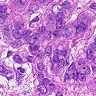
Metastatic tissue present: yes